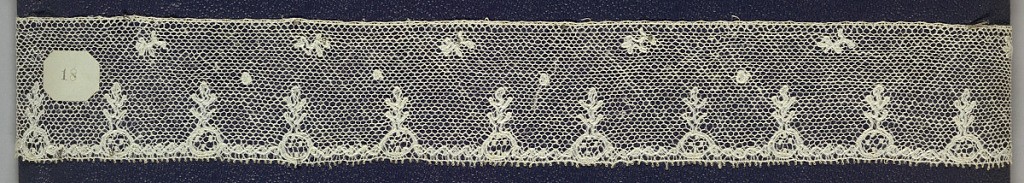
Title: Edging
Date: early 19th century
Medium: Technique: bobbin lace
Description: Edge of bobbin lace, small vertical plant form border; early 19th century Buckinghamshire.